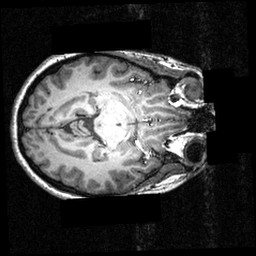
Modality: T1w
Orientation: axial
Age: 24
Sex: female
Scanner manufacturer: siemens
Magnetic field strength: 3.951 T
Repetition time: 1.5 s
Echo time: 0.00335 s